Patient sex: M
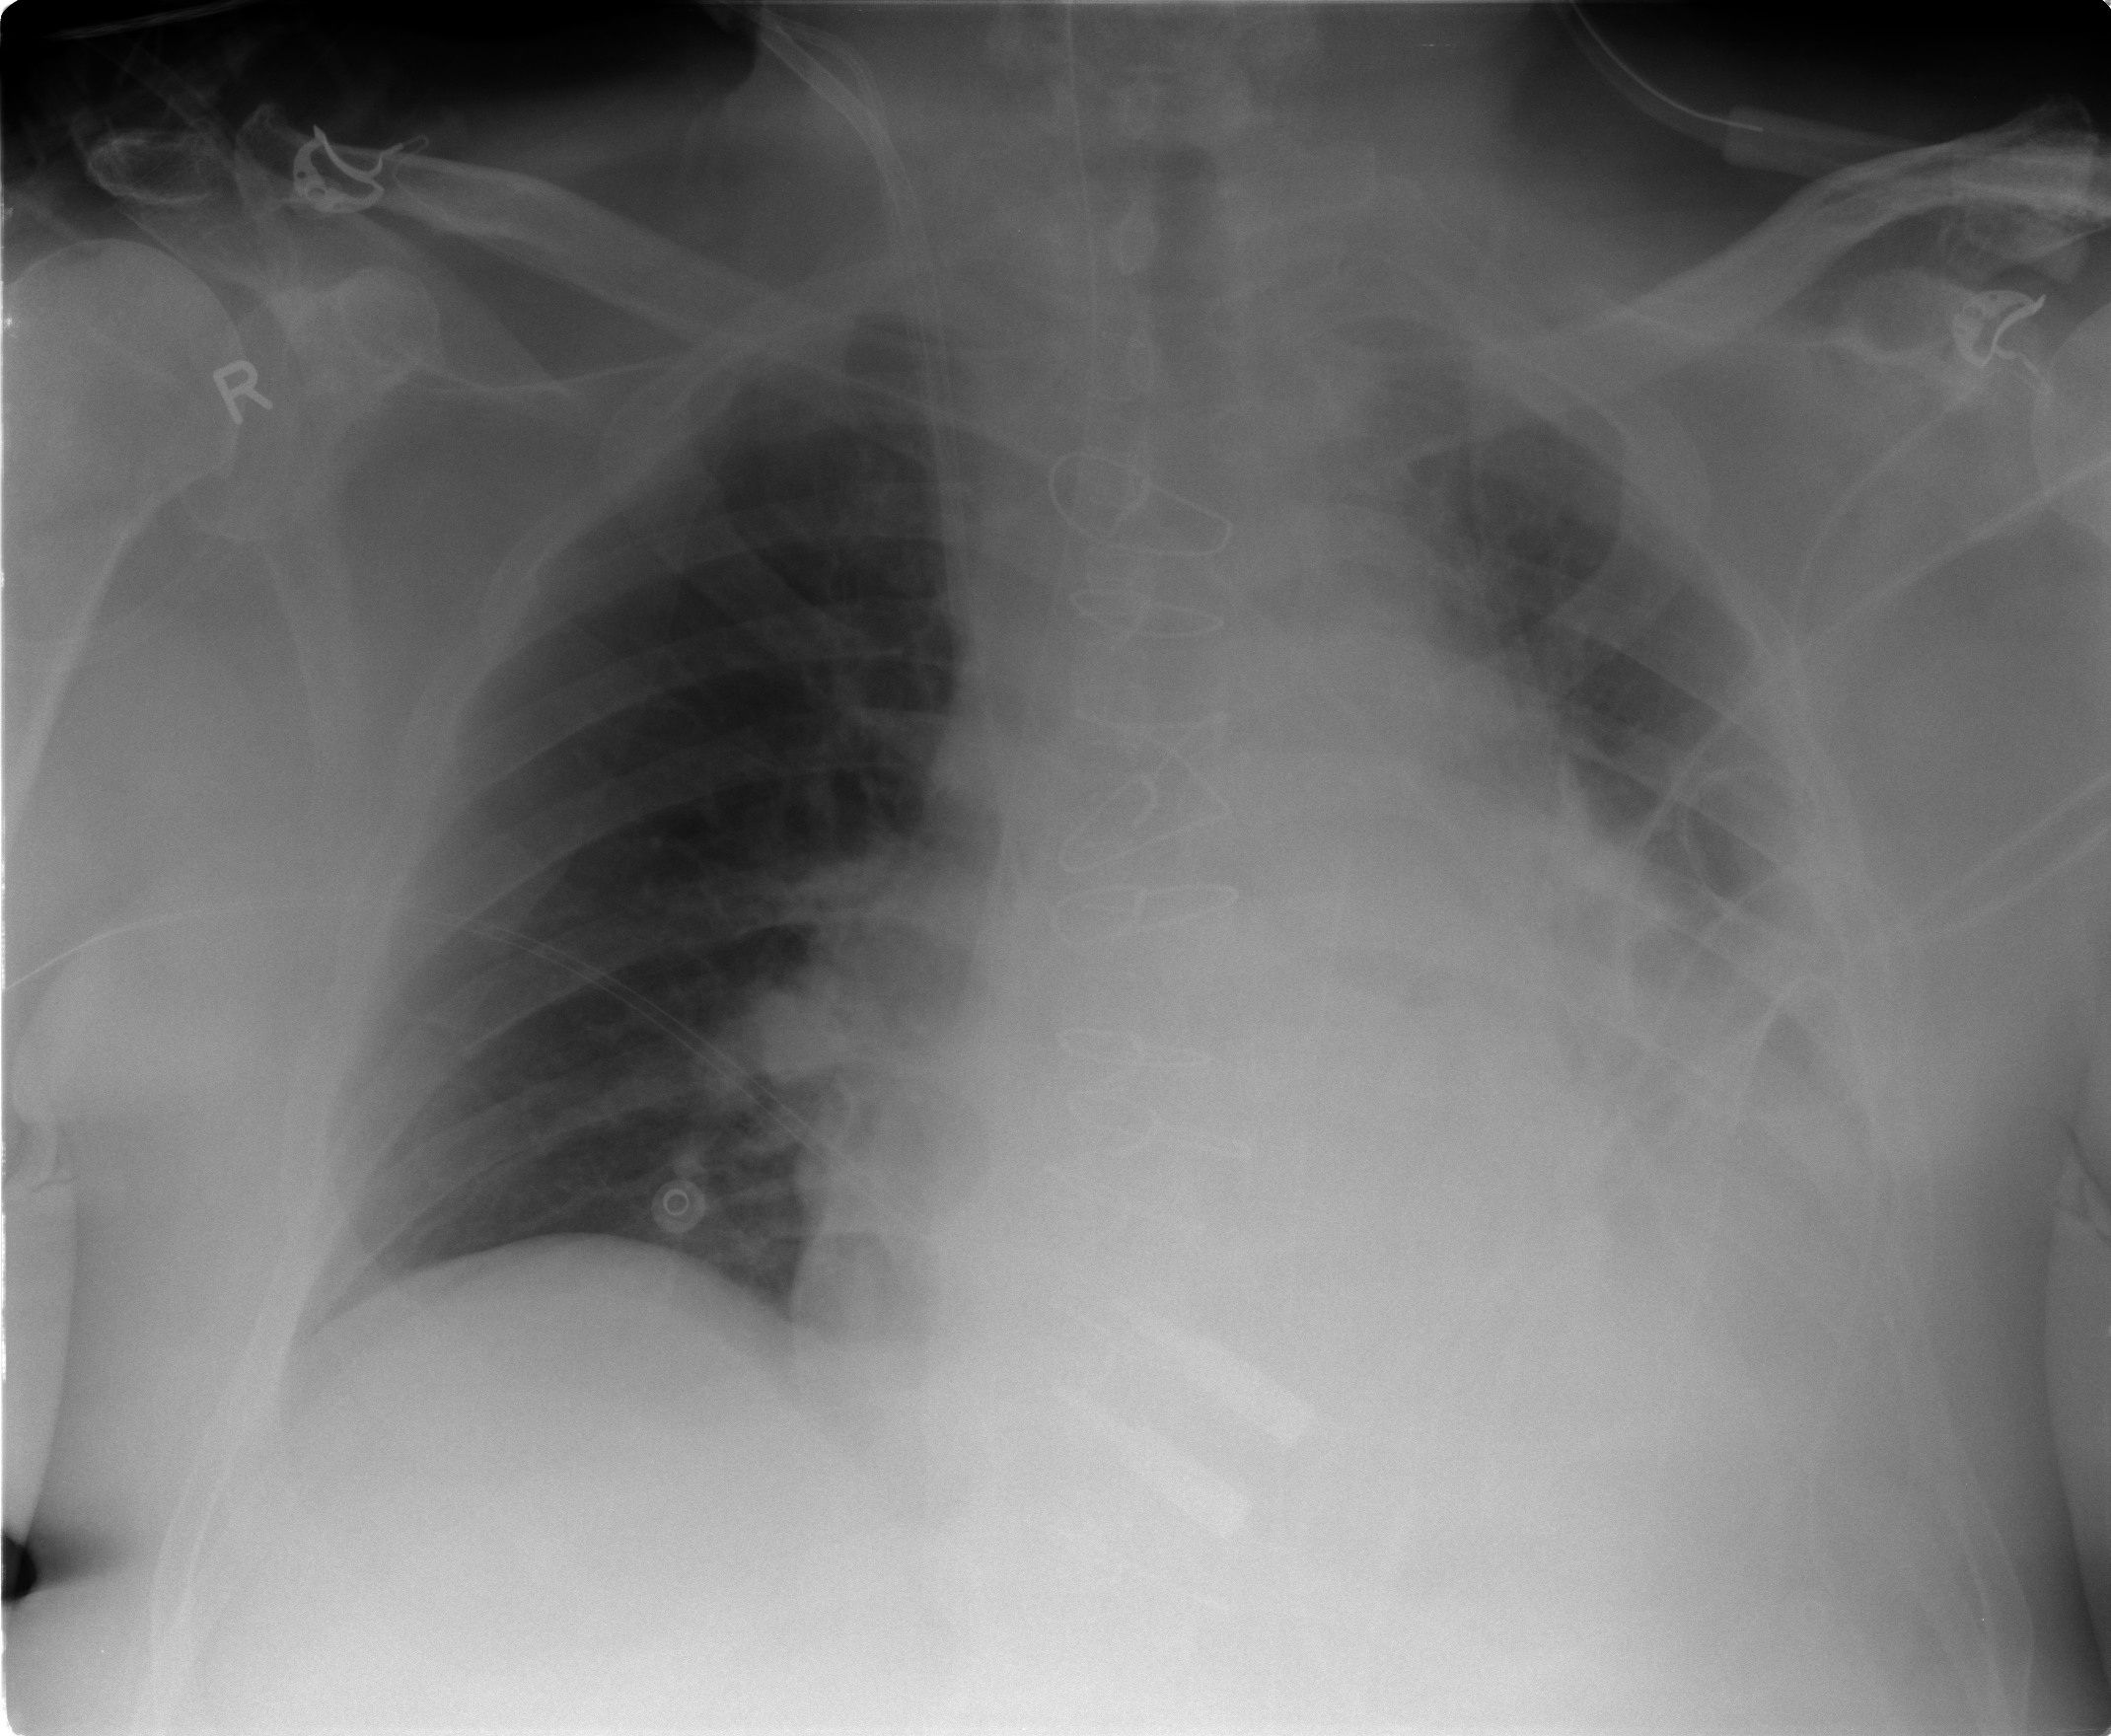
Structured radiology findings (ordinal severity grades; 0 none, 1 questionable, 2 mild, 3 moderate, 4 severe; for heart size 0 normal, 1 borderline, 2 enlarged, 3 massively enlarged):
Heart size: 2
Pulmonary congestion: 0
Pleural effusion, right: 0
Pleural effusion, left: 3
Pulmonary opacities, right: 0
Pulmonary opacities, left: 0
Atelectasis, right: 0
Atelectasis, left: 3